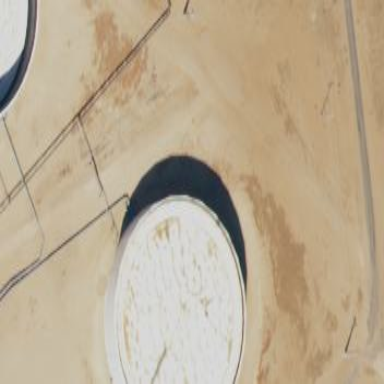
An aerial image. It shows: Storage tank that is man-made.